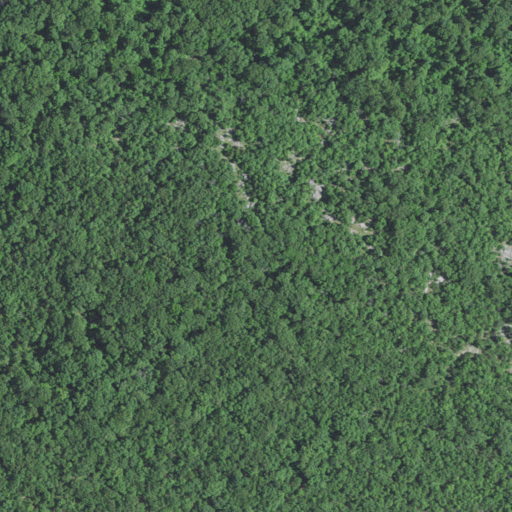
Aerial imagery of mountain in Missouri named Pine Mountain containing deciduous forest and mixed forest